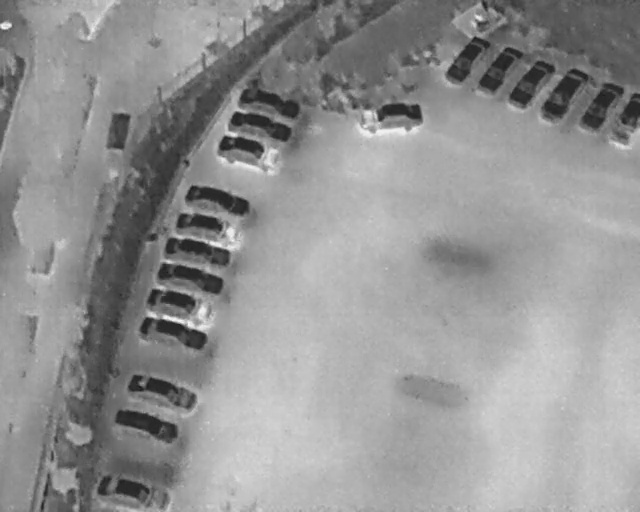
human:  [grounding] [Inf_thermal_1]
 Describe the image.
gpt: In the satellite image, there is  <ref>3 medium car </ref> <box>[[17, 88, 23, 103, 2], [20, 75, 24, 89, 16], [22, 68, 27, 83, 16]]</box> located at bottom left,  <ref>3 medium car </ref> <box>[[24, 57, 29, 72, 16], [25, 52, 30, 66, 15], [27, 47, 32, 60, 15]]</box> located at left,  <ref>3 medium car </ref> <box>[[28, 42, 32, 55, 11], [29, 37, 34, 50, 11], [31, 32, 36, 45, 16]]</box> located at center,  <ref>4 medium car </ref> <box>[[36, 23, 41, 36, 16], [38, 18, 42, 31, 16], [39, 13, 44, 26, 16], [58, 16, 63, 29, 175]]</box> located at top,  <ref>6 medium car </ref> <box>[[68, 9, 77, 14, 32], [73, 10, 82, 15, 32], [78, 13, 87, 19, 37], [83, 15, 93, 21, 31], [89, 17, 98, 23, 31], [92, 20, 102, 26, 2]]</box> located at top right.